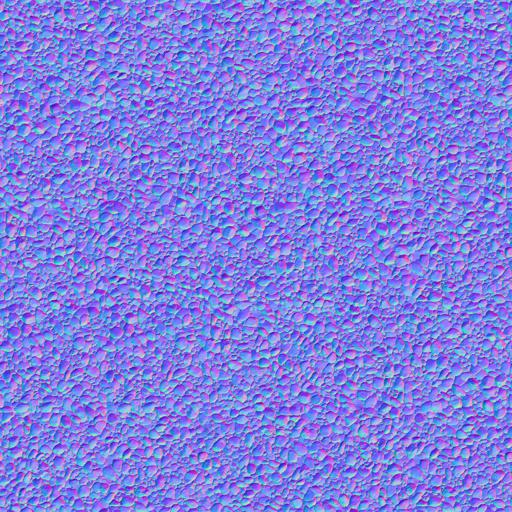
bright dirt dirty gravel ground light pebbles stone white